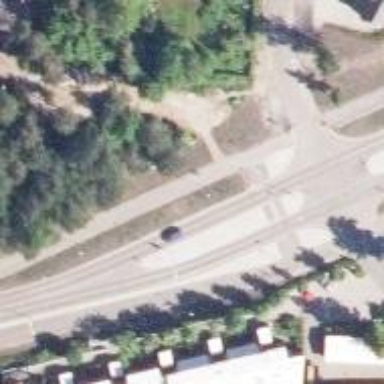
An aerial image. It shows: Marked road crossing.